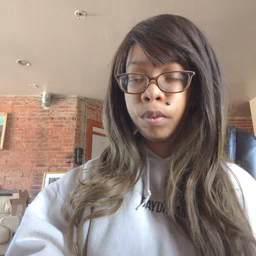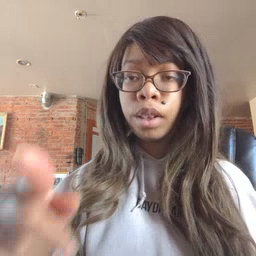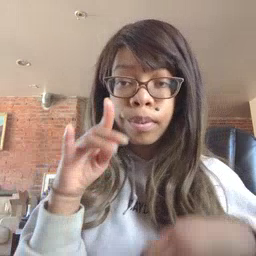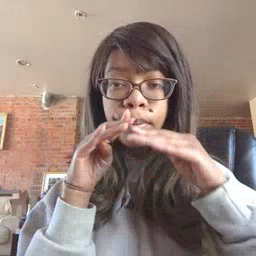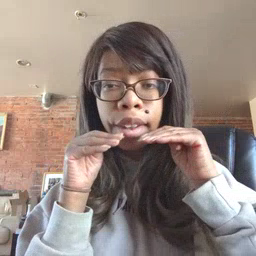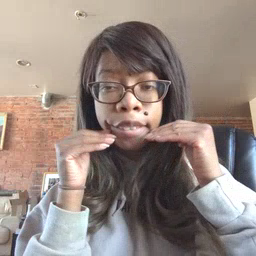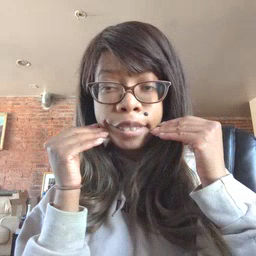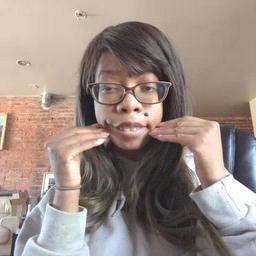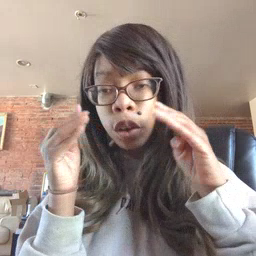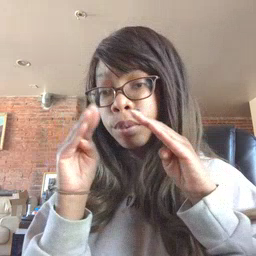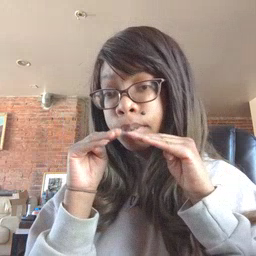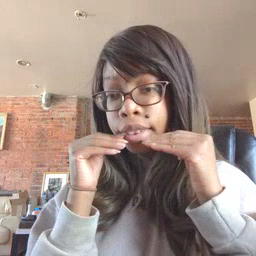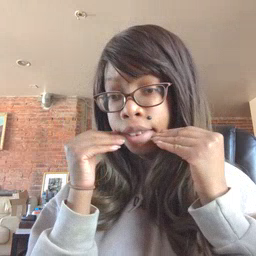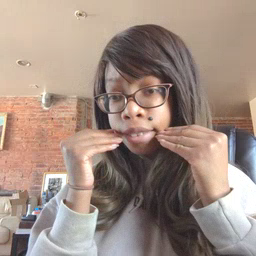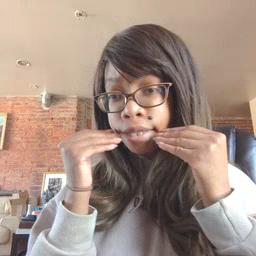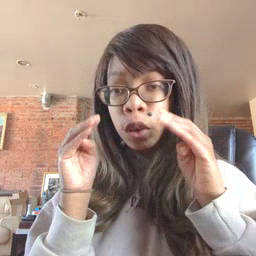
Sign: smile